Question: Let's say i have a css class called 'author' like in this code :
'''
.author {
background:url('img/user91.png');
background-size:10px 10px;
background-repeat:no-repeat;
color:#62c6ff;
bottom: 0;
font-family: sans-serif;
text-decoration: none;
text-transform: lowercase;
font-size: 9px;
margin-left: 20px;
margin-top: 70px;
}
'''
and html :
'''
<p class="author"><a href="#">@jimmy</a></p>
'''
I want @jimmy to be displayed in a p and in the left side of @jimmy to appear the image background.

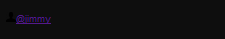
Answer: you need to add
'''
background-position: 0 0; padding-left: 10px /*this should be equal to image width*/
'''
to .author class
Hope this helps!
do you need any fiddle link to show this up?